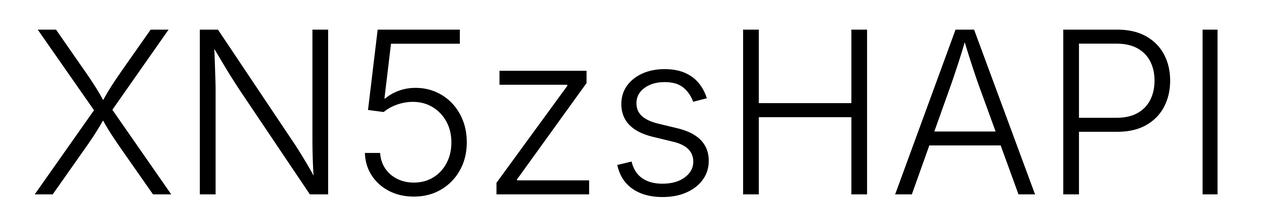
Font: Inter_Light